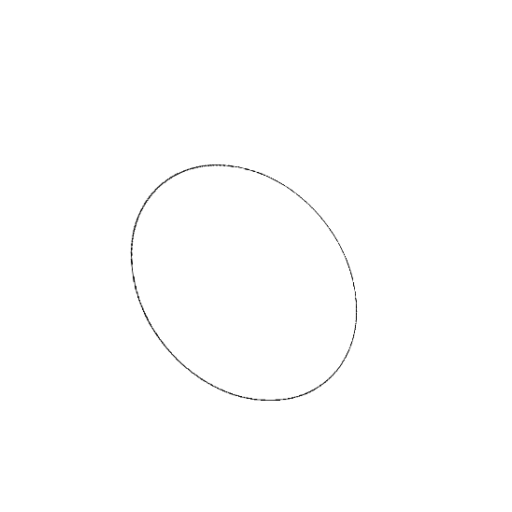
Crossing number: 0